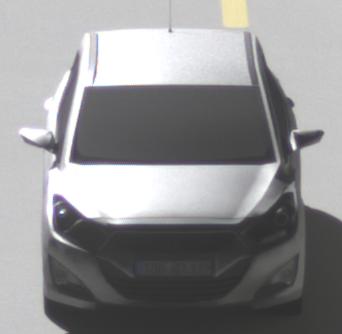
Make: Hyundai
Model: i40 Kombi 1.6 GDI
Detailed model: i40 (VF) Kombi
Model produced from: 2012/08
Model produced until: 2013/09
Doors: 5
Color: white
Road condition: dry road
Daytime: midday
Contrast: high contrast